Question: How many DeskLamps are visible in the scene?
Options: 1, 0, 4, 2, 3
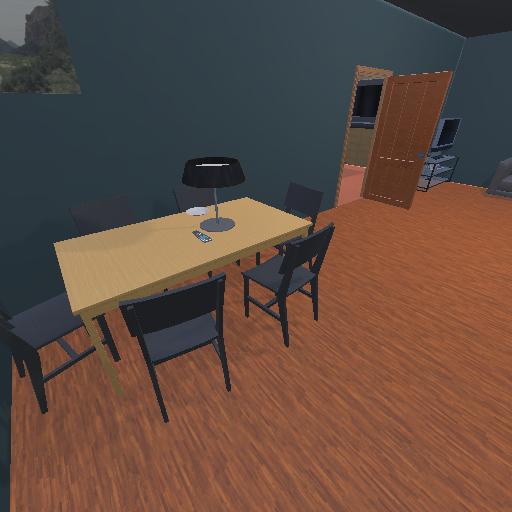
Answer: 1